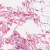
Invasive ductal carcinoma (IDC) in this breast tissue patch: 0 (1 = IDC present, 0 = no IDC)